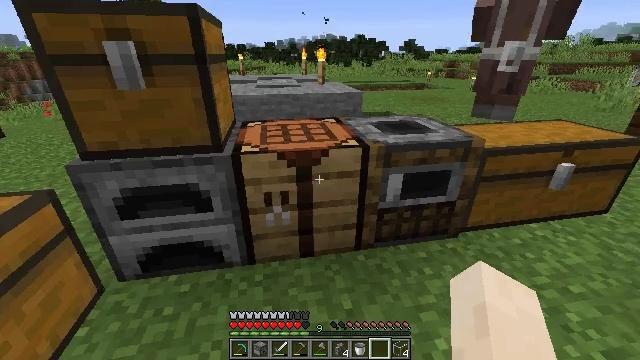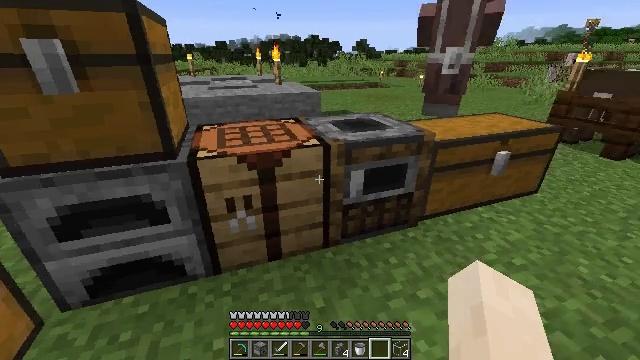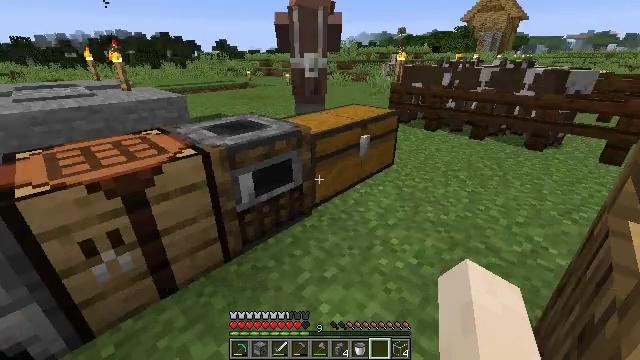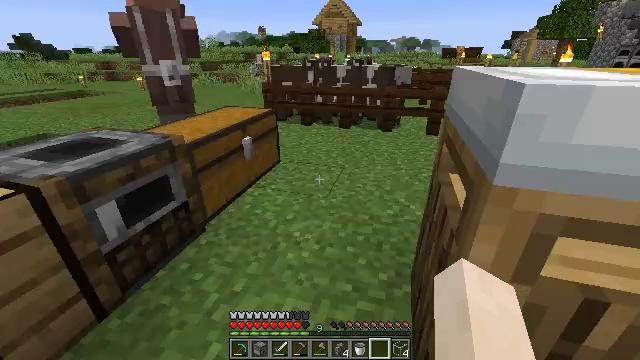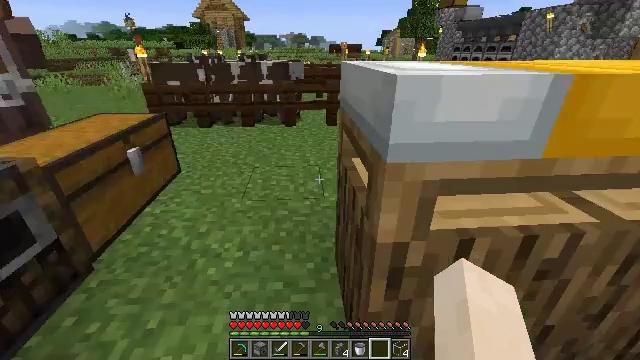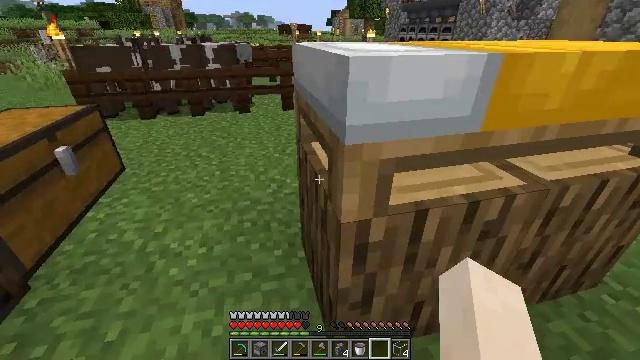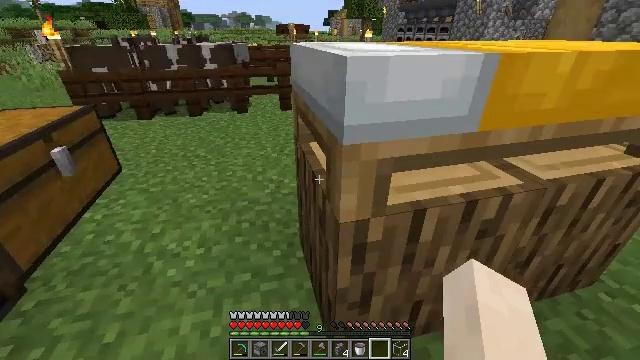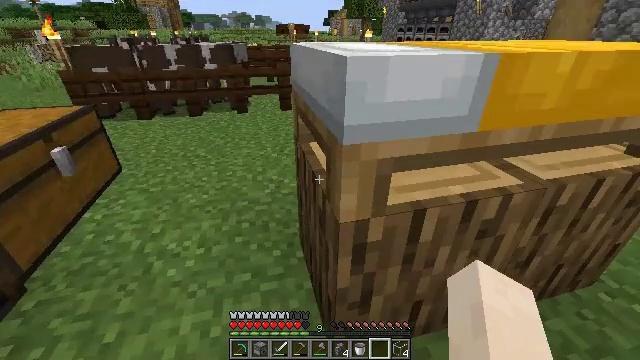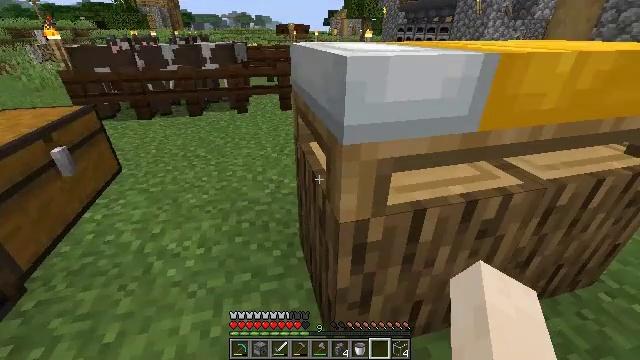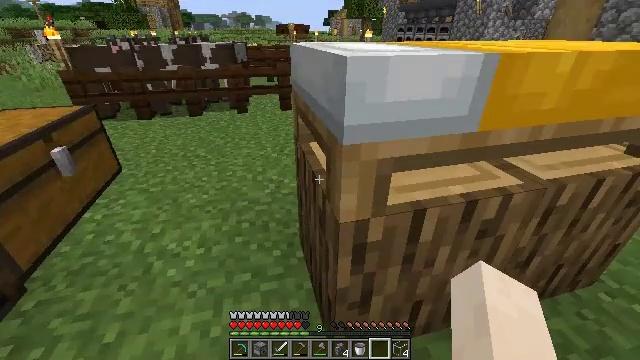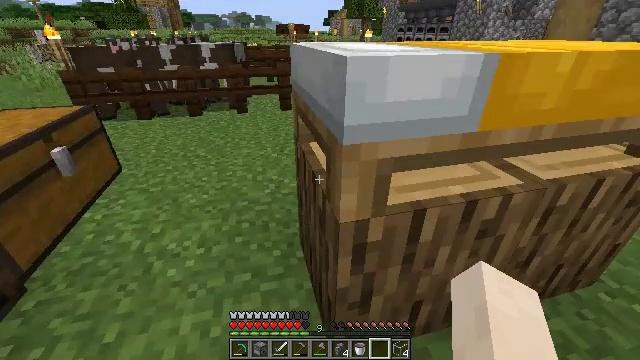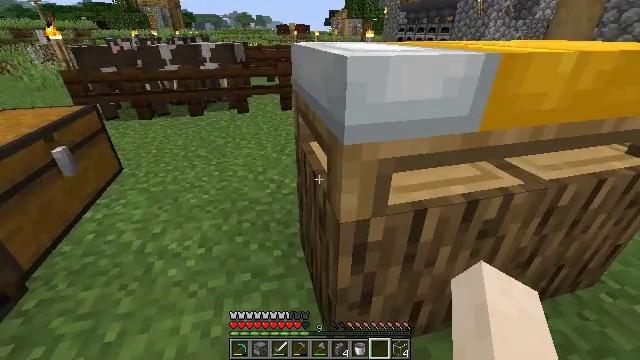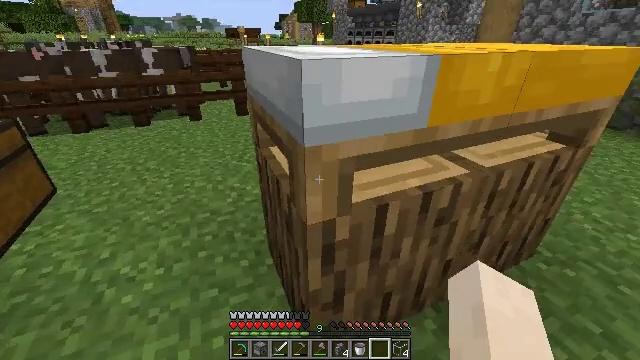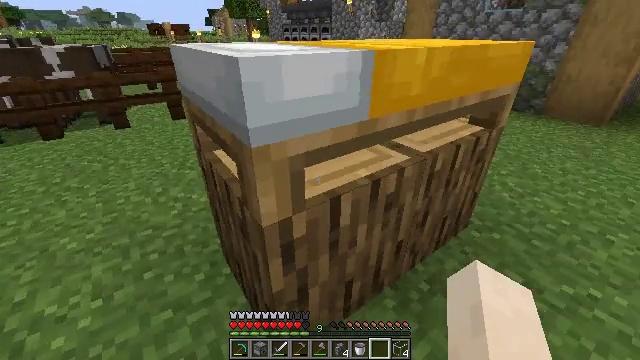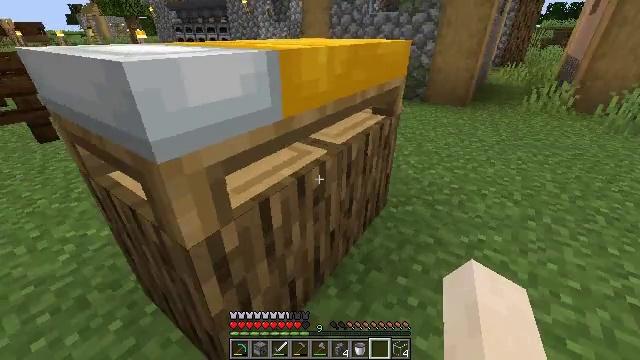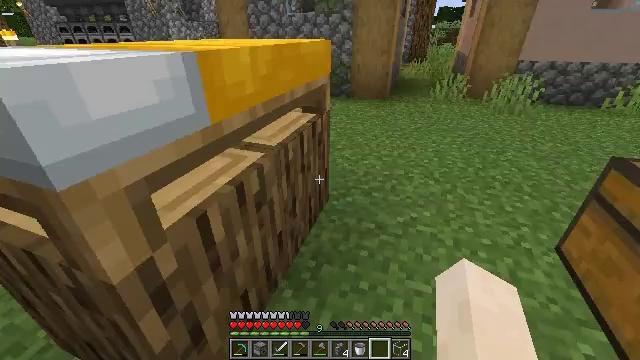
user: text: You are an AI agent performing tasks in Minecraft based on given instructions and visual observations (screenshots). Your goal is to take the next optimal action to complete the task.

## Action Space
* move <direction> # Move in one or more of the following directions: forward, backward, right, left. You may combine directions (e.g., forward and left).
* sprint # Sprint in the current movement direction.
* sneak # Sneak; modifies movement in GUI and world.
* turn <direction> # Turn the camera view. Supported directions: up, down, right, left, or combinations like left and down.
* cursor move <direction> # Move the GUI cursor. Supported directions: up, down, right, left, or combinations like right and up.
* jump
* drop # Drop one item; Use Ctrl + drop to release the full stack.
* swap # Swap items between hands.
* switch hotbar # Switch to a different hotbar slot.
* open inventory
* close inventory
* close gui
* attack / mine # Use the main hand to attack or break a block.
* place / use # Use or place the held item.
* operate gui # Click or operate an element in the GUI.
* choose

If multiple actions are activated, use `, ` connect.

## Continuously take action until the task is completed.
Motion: motion action
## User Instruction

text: Craft glass in the furnace from sand.
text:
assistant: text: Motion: turn right
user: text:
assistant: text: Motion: turn right
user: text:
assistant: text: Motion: turn right
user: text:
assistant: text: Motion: turn right
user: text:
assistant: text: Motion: turn right and down
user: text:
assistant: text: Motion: no_op
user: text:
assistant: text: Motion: no_op
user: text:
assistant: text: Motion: no_op
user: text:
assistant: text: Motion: no_op
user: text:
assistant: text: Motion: no_op
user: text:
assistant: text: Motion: no_op
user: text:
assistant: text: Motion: turn right
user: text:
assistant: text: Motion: turn right
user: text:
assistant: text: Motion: turn right
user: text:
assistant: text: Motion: turn right
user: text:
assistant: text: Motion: turn right
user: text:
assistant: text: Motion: turn right and up
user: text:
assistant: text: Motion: turn right and up
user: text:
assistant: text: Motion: turn left and up
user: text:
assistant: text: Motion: turn left and up
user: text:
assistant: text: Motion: turn left
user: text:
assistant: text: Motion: turn right
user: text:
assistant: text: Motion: turn right
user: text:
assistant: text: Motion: turn right and up
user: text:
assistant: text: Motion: turn up
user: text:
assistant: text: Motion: no_op
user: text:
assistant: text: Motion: move forward
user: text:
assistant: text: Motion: move forward
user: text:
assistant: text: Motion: move forward
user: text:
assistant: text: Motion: move forward, turn left